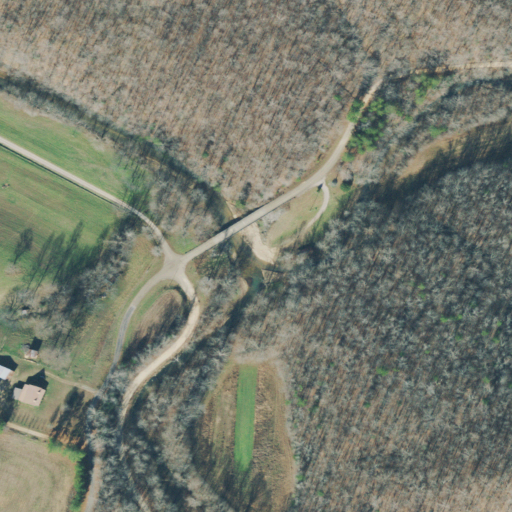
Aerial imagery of valley in Tennessee named Slaughter Pen Hollow containing deciduous forest, open development, pasture, medium intensity development, and low intensity development